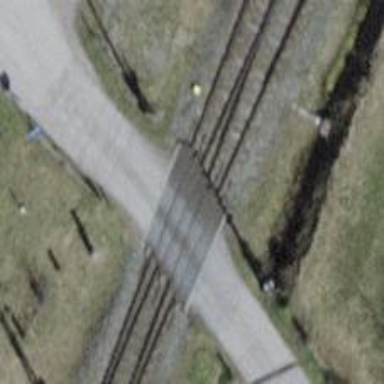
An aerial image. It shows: Railway level crossing.